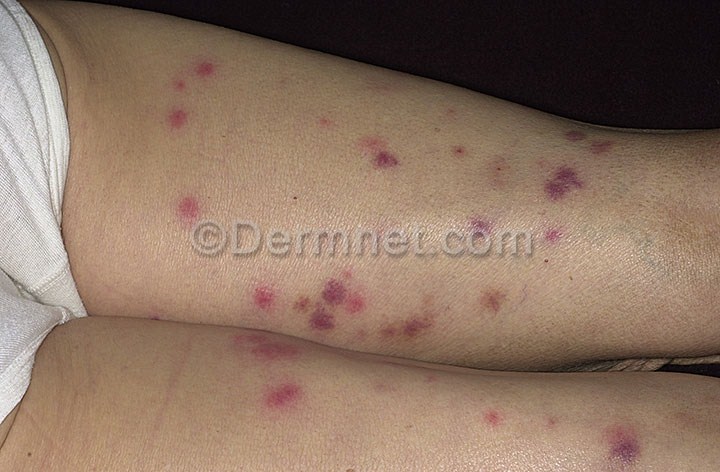
Disease: Scabies Lyme Disease and other Infestations and Bites